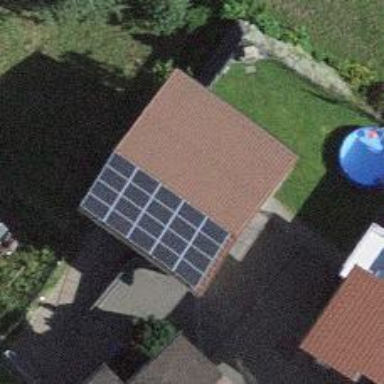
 consisting of solar photovoltaic panels."